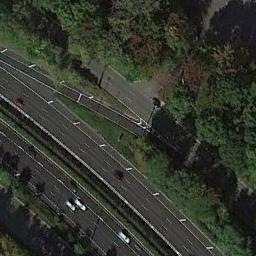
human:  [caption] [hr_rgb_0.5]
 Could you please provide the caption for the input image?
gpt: There is a green belt between the two highways .

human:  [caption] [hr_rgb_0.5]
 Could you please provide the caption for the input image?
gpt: The freeway is surrounded by a large green forest, There are many cars on the freeway, And there is a road beside the freeway .

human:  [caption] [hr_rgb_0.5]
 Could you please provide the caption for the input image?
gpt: A  bifurcated freeway and a small road go through the forest with many dark green trees and some cars are driving on the freeway .

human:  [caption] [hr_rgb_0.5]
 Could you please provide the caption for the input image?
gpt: The freeway goes through the forest with some cars .

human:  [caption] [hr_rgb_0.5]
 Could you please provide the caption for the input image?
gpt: There are many green trees beside the freeway .